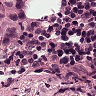
Metastatic tissue present: yes